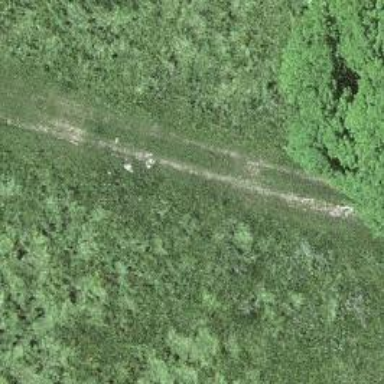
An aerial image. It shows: Track with grade 5 tracktype.